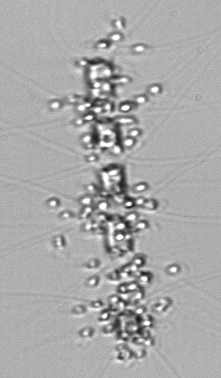
Label: Chaetoceros_didymus_TAG_external_flagellate